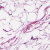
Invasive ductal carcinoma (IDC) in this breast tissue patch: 0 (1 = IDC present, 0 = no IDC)